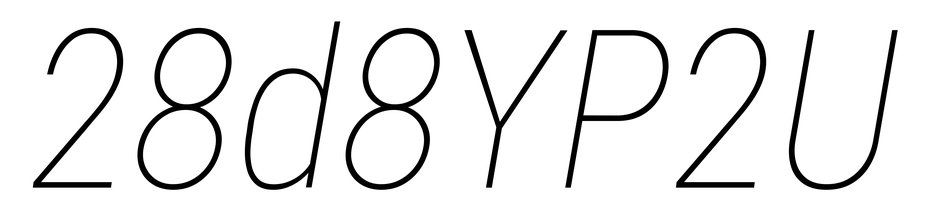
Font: Roboto-Italic_Condensed_Thin_Italic